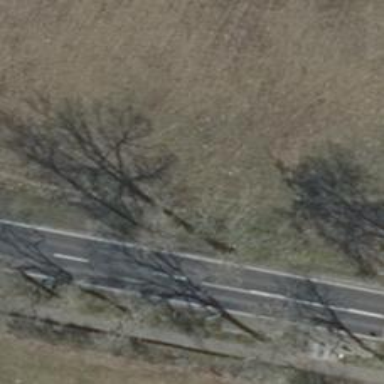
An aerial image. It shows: Avenue of broadleaved trees.